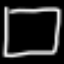
Label: square